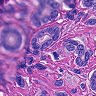
Metastatic tissue present: yes